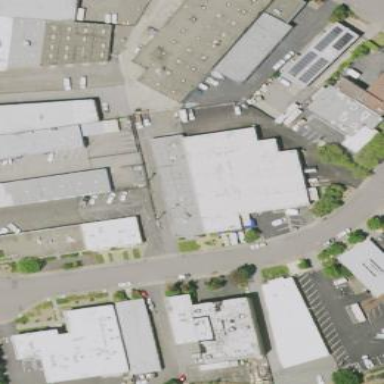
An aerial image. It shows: Industrial building.